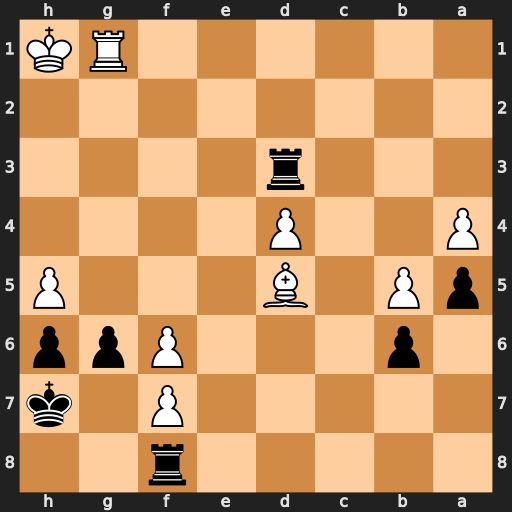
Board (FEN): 5r2/5P1k/1p3Ppp/pP1B3P/P2P4/3r4/8/6RK
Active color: b
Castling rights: -
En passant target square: -
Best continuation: Rh3+ Kg2 Rxh5